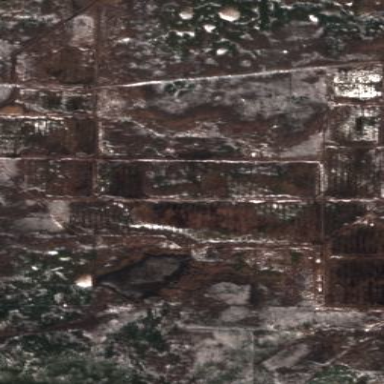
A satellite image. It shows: Bog wetland with peat cutting activity.